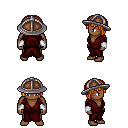
a pixel art fantasy rpg character, male body template, human, dark skin, red robe, teal pants, light blonde pageboy hairstyle, chain helm, white cloth bracers, four views (front, back, left, right), 2x2 character sprite sheet, small pixel art, hard edges, no anti-aliasing